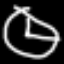
Label: clock